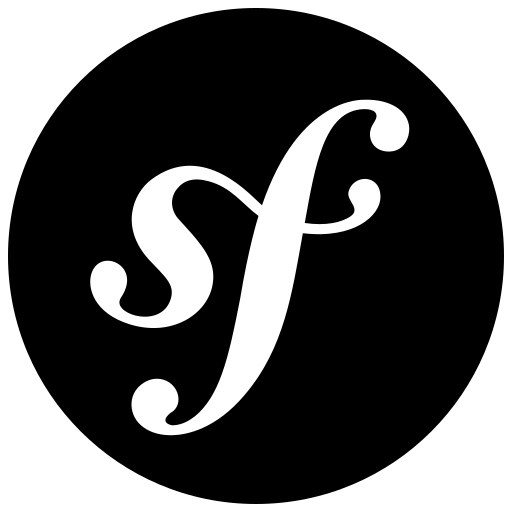
Tags: icon, FontAwesome, fa-icon, brand, symfony